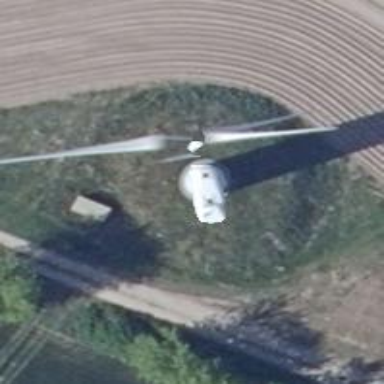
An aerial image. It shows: Wind generator in the form of horizontal axis wind turbine.